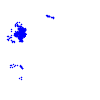
Particle: electron